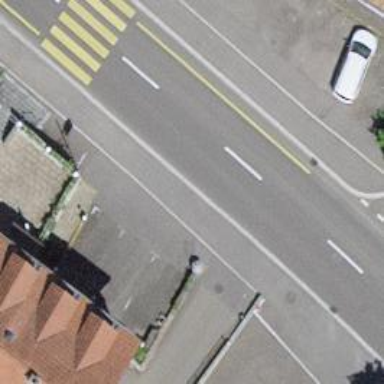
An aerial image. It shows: Zebra crossing on the road.